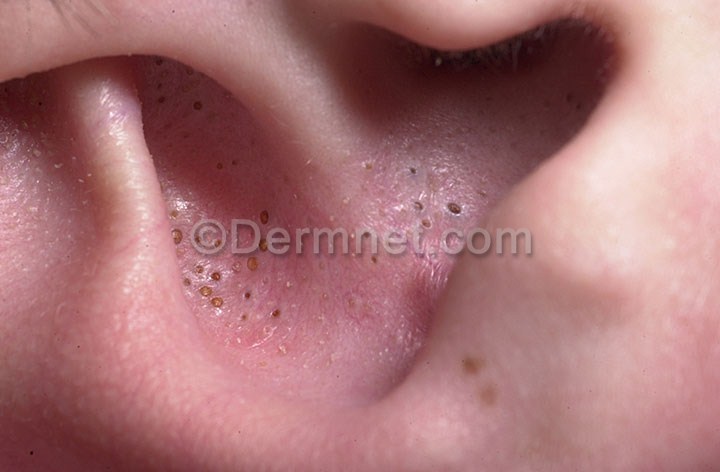
Disease: Acne and Rosacea Photos